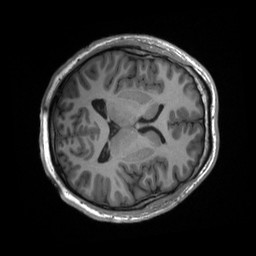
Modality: T1w
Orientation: axial
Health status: healthy
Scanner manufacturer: siemens
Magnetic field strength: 3 T
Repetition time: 2.3 s
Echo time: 0.00228 s